Question: I know that we can add an image to button through defining our own css class like:
'''
.imageButton {
background-image:url(#{resource['images/button.png']});
}
'''
But the problem is, picture url is coming from the bean and it has different value for each user, so giving static image url is not going to work. I need sth. like that:
'''
<p:button value="#{loginBean.loggeduser.name}" icon="#{loginBean.loggeduser.picurl}"/>
'''
But as expected this is not working because of the icon property expects a class name. Also I've tried to define a 'p:graphicImage' component inside the button but doesn't seem like a regular icon.
It should seem like this:

Upper picture can be done with pre-defined icons with below code:
'''
<p:commandButton value="sth" icon="ui-icon-star"/>
'''
But as I said, I don't want to use a static icon.
Thanks in advance.
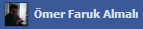
Answer: You've got several options. I'll list two of them below.
1. Use inline style as button's attribute: style='background: url(#{resource['images/button.png']}) no-repeat;'
2. Nest image inside button (note that it won't work with a command button): <h:button ...>
<h:graphicImage .../>
</h:button>
And use other CSS stylings for text output if necessary.